Interaction volume radius: 5 \u00c5
Interaction volume height: 30 \u00c5
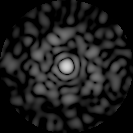
Disorder parameter: 0.8303